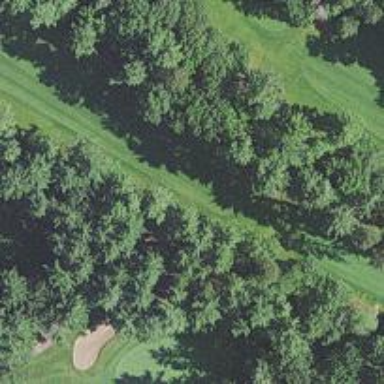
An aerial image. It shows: View of golf hole.